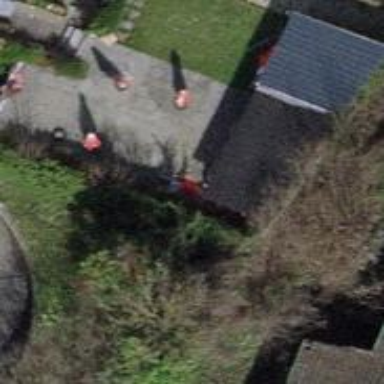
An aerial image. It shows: Driveway tunnel.